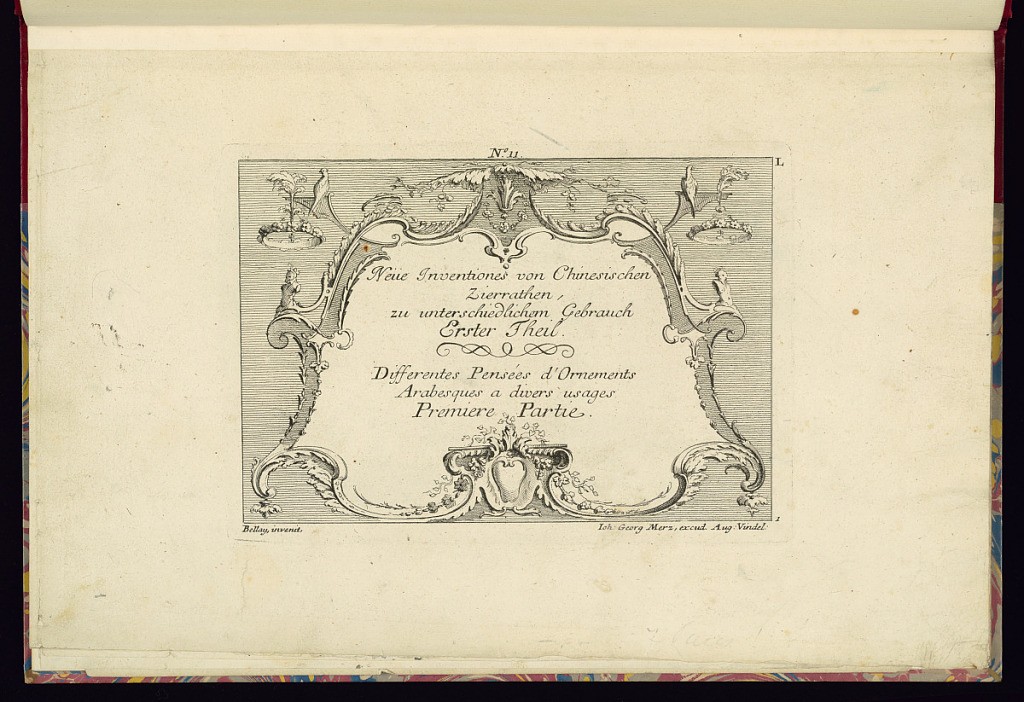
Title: Title-page from Neüe Inventiones von Chinesischen Zierrathen, zu untershiedlichem Gebrauch, Erster Theil
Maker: Bellay, French, active from 1734
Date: ca. 1740-1762
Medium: Etching on paper
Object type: Print
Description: Lettered title-page to a series of German ornamental prints, after an earlier French edition. The title is printed in both German and French within a rococo-style frame, decorated with leaves, flowers, fronds, acanthus leaves, a socle with a cartouche, figures and birds. The plate is numbered, lettered and signed.